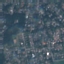
Label: Residential